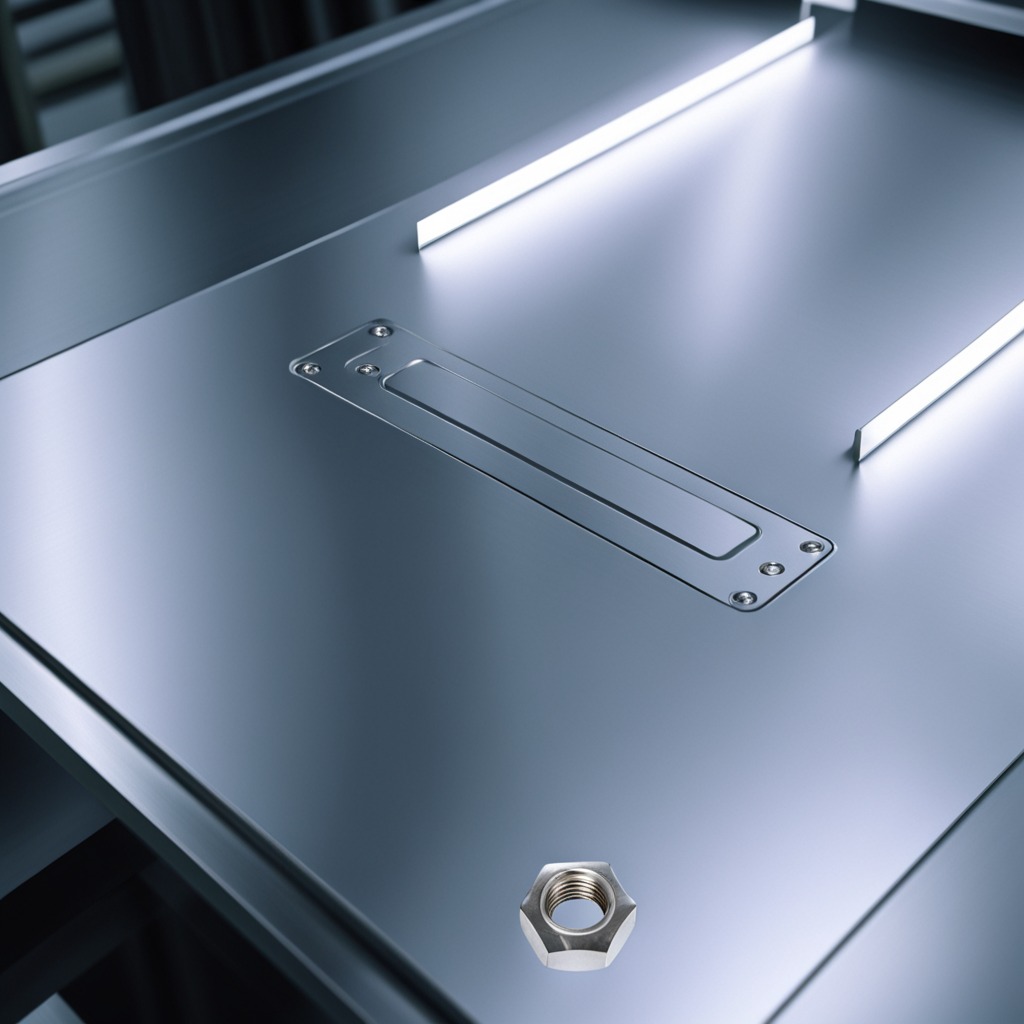
A metal nut is lying on the metal table.